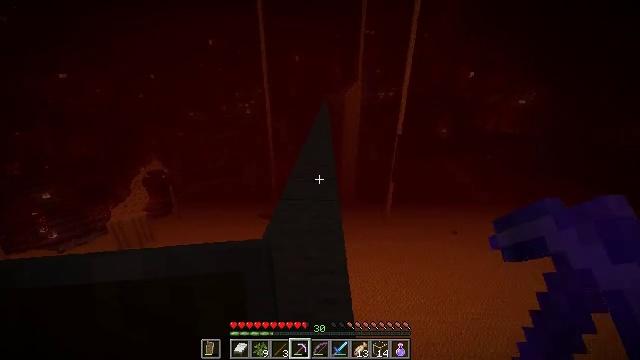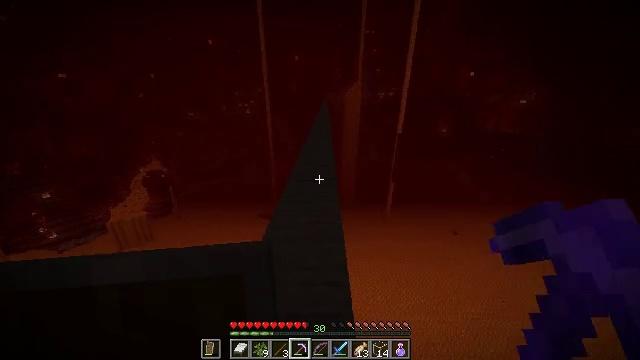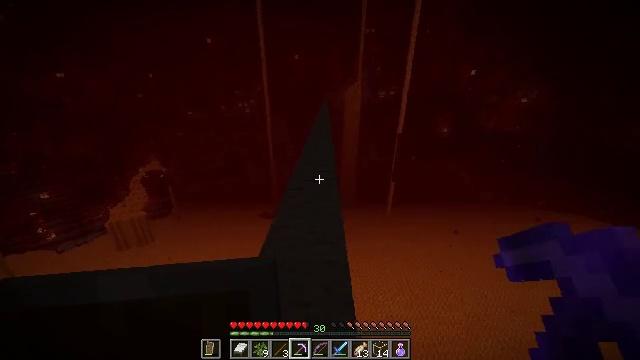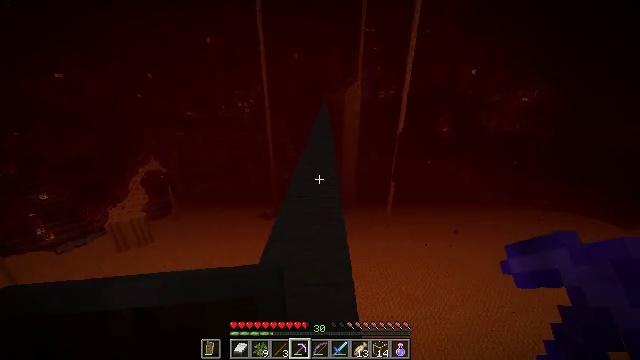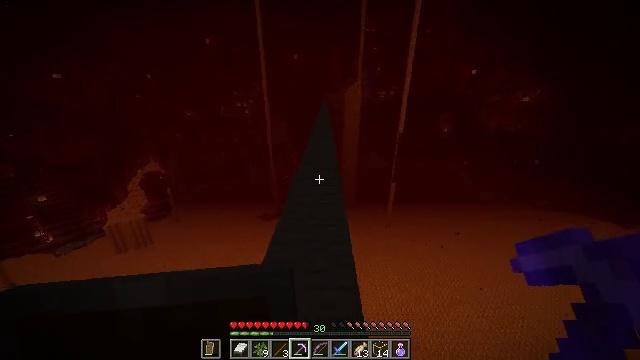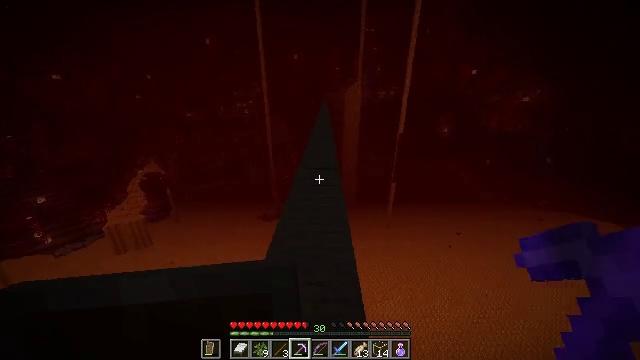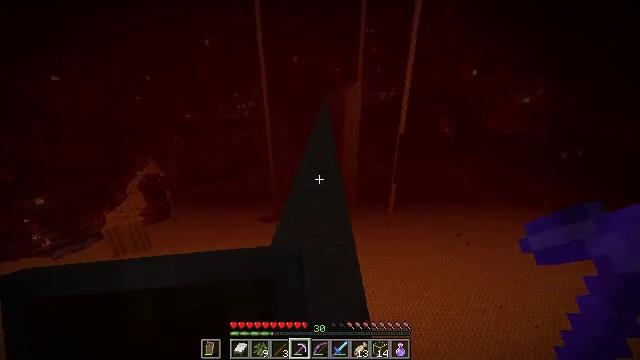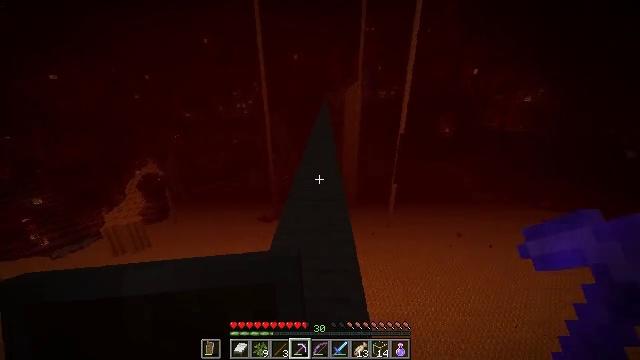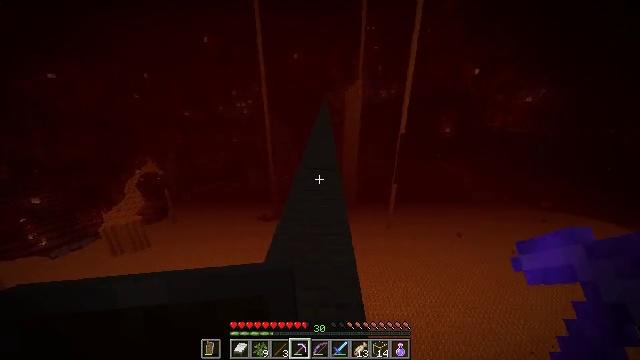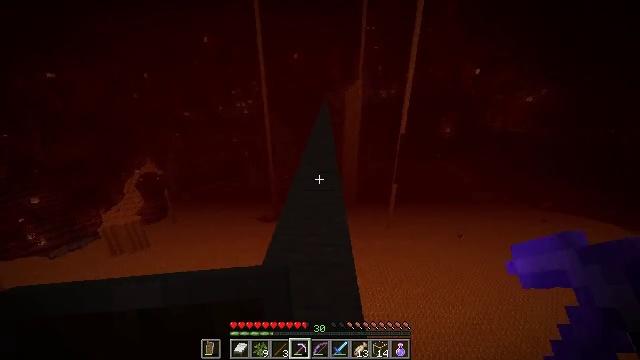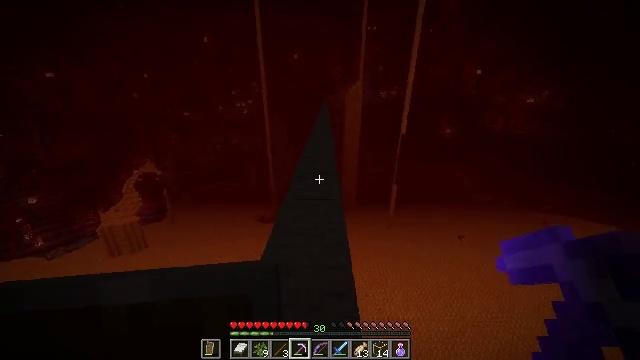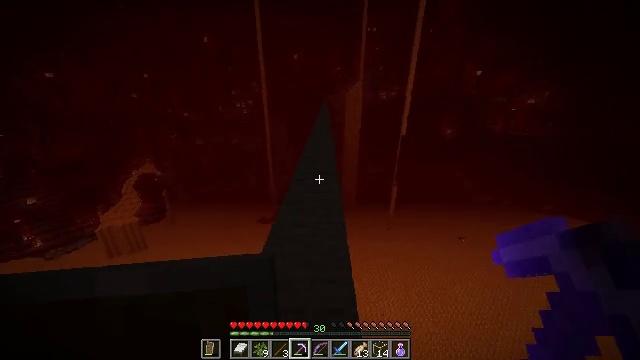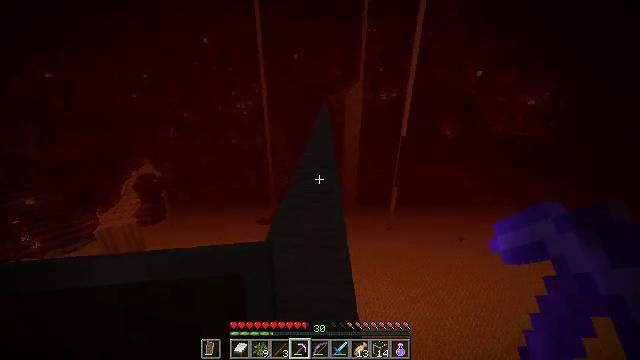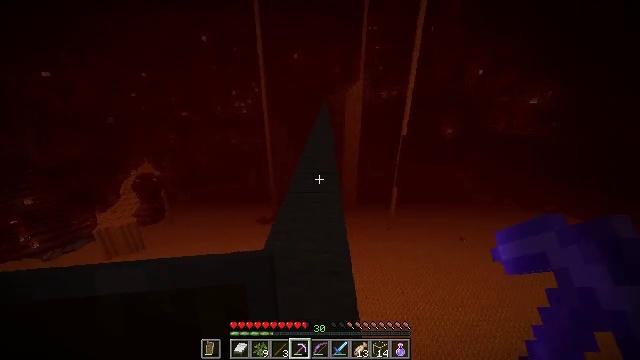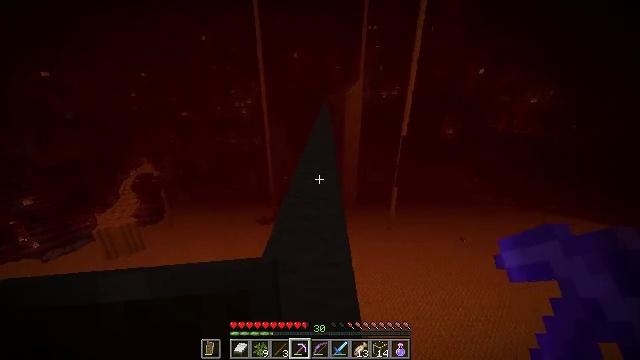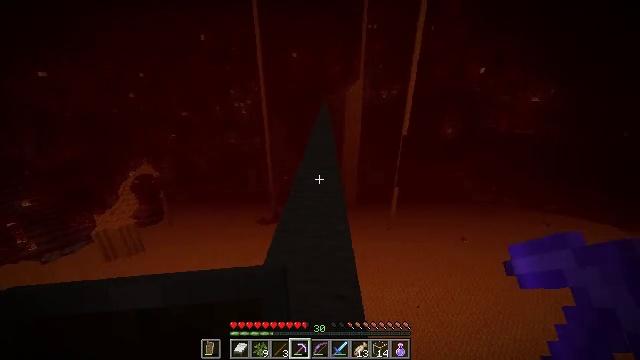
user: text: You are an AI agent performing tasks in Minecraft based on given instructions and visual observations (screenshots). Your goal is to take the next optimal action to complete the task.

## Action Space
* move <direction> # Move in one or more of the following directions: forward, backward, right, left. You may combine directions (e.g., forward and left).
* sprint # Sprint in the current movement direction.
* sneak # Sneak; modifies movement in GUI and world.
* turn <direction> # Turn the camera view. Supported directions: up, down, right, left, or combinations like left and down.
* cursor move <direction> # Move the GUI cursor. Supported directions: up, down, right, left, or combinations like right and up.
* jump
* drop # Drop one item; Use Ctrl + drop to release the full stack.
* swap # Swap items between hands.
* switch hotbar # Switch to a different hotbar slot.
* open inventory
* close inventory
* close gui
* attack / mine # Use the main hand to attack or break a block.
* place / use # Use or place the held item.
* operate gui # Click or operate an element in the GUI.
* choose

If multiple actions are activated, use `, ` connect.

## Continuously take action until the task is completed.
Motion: motion action
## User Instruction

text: Attack the nether bricks to collect them.
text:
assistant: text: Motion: move forward
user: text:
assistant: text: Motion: move forward
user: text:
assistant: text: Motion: move forward
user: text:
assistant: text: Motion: move forward
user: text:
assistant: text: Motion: move forward
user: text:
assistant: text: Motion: move forward
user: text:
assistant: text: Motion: move forward
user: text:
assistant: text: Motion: move forward
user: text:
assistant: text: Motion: move forward
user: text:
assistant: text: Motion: move forward
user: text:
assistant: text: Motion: move forward
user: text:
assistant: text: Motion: move forward
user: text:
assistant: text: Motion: move forward
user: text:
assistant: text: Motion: move forward
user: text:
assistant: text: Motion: move forward
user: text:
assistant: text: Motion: move forward
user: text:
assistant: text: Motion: move forward
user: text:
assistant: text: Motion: move forward
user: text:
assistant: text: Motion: move forward
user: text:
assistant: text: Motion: move forward
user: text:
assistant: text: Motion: move forward
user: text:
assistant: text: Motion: move forward
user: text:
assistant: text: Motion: move forward
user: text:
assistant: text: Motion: move forward
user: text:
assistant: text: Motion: move forward
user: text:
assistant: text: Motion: move forward
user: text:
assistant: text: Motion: move forward
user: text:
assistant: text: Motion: move forward
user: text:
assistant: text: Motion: move forward
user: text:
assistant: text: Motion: move forward